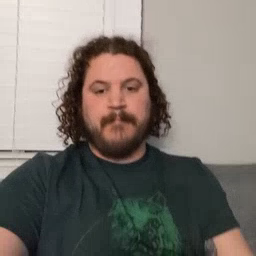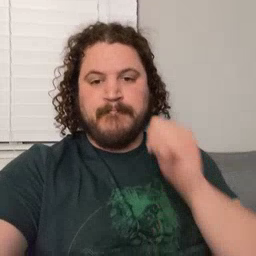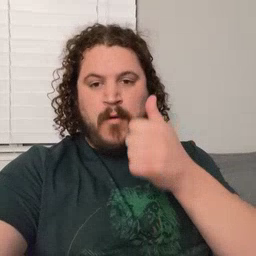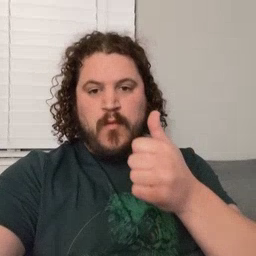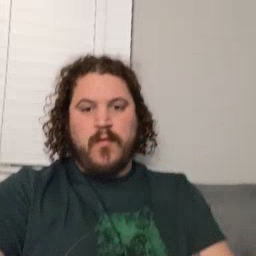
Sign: tomorrow